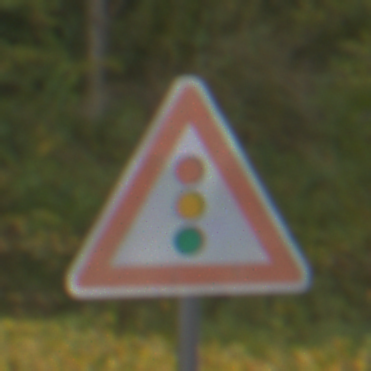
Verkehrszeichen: Lichtzeichenanlage
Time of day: Midday
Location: Outdoor (Nature)
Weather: Overcast
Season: Autumn
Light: Natural